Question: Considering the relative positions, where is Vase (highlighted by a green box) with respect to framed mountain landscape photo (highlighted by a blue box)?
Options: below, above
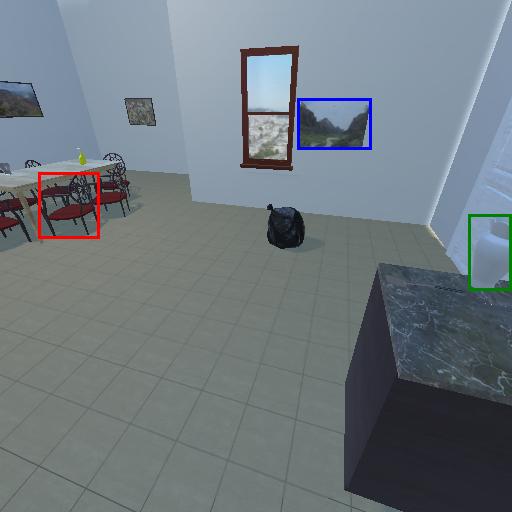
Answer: below